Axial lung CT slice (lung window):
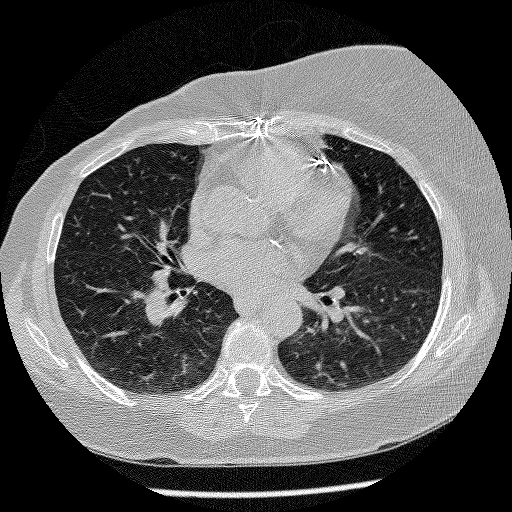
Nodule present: no